Chest X-ray:
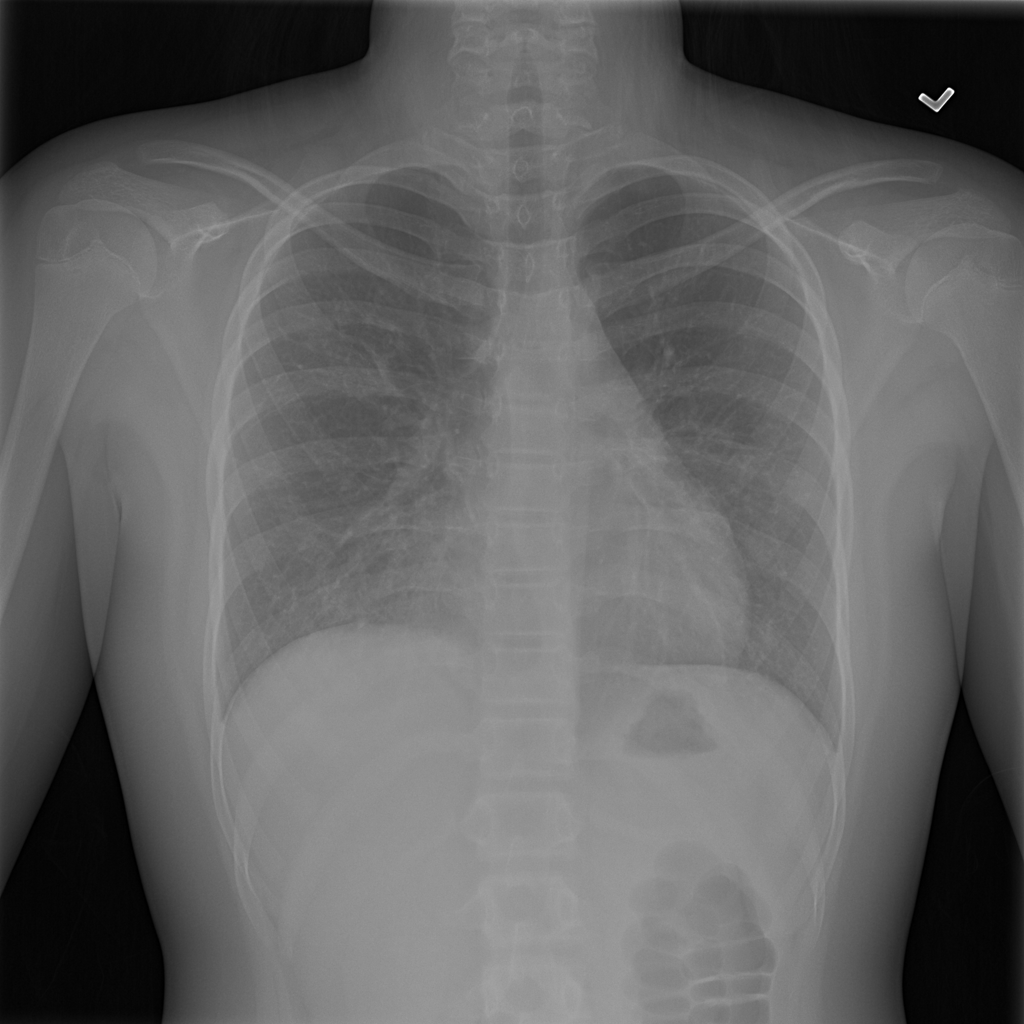
No abnormal finding: yes